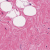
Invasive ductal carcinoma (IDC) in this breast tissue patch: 0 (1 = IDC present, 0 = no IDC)